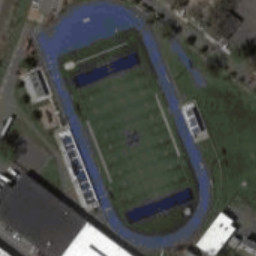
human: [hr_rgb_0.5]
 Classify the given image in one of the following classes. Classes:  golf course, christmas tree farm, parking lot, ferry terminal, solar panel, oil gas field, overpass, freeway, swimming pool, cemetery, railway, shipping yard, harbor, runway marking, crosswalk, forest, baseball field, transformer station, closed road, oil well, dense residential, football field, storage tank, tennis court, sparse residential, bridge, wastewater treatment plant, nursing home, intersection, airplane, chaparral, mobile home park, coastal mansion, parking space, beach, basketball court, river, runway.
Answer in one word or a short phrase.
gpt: football field